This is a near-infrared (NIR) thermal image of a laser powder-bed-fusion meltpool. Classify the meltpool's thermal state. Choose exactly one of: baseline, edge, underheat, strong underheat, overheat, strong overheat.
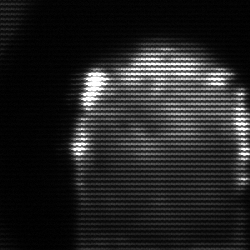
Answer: baseline